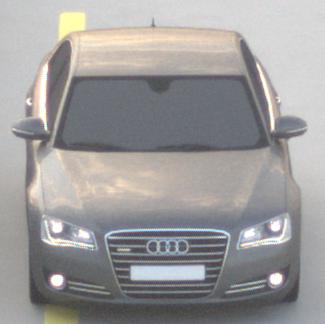
Make: Audi
Model: A8 D4
Model produced from: 2009
Model produced until: 2017
Doors: 4
Color: gray
Road condition: dry road
Daytime: sunrise or sunset
Contrast: low contrast